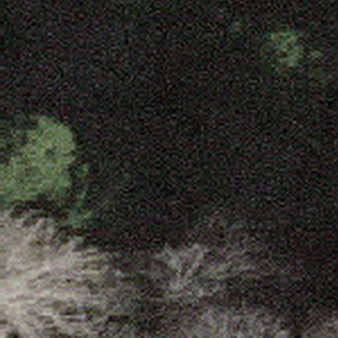
Label: other